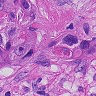
Metastatic tissue present: yes